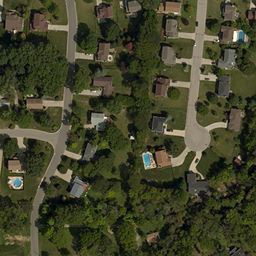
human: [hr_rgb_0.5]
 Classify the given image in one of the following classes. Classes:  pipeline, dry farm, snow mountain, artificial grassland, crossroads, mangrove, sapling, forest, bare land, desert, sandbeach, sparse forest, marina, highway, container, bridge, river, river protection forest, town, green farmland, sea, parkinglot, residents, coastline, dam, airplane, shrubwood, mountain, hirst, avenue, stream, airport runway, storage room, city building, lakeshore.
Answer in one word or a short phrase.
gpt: town